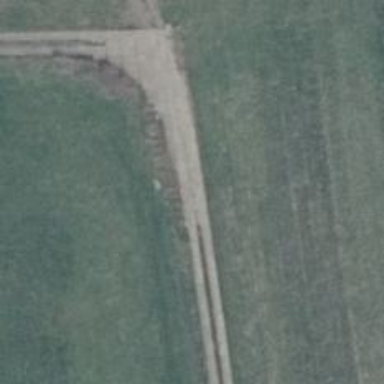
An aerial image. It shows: Well-maintained track road of grade 1.